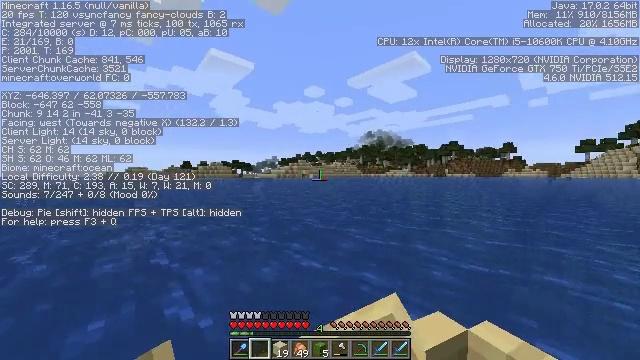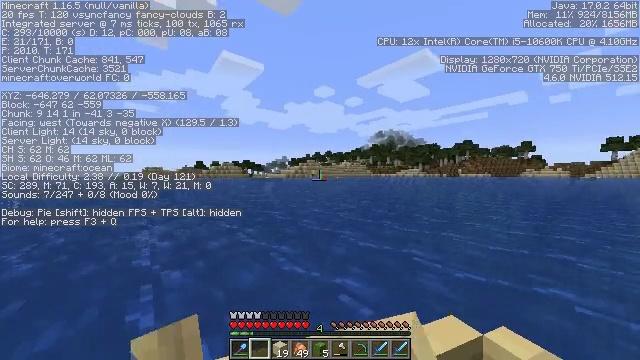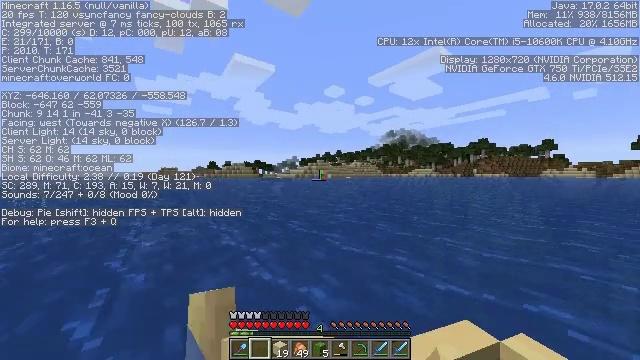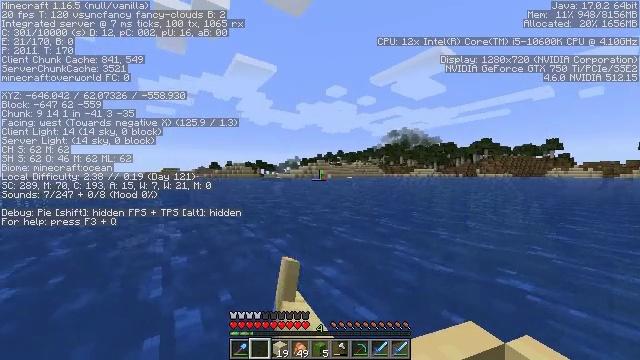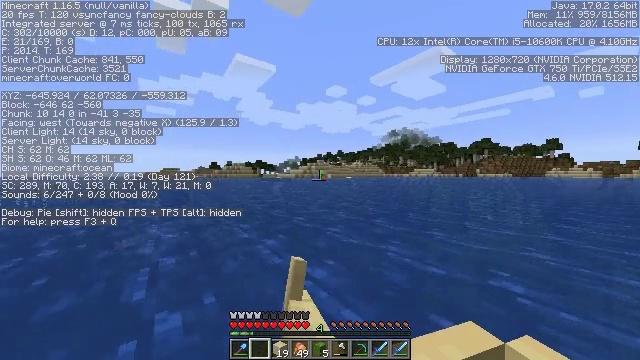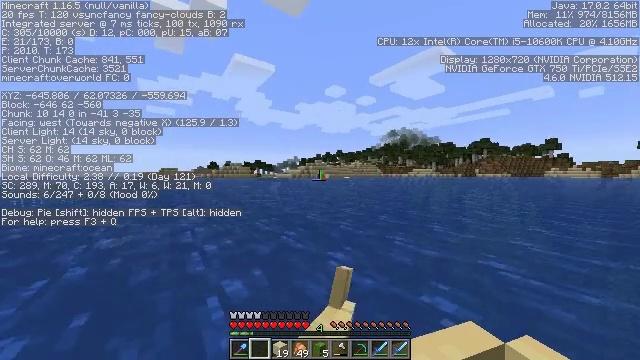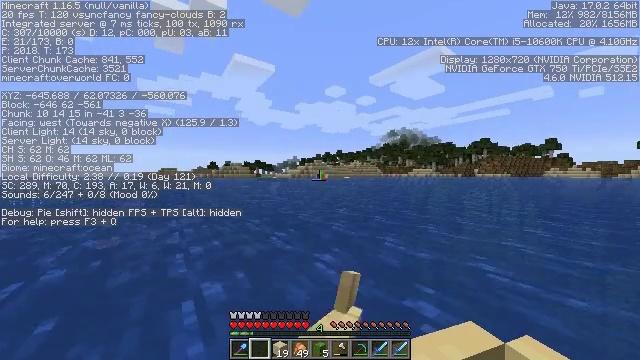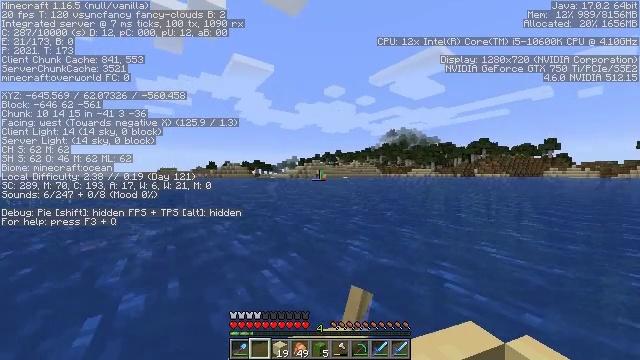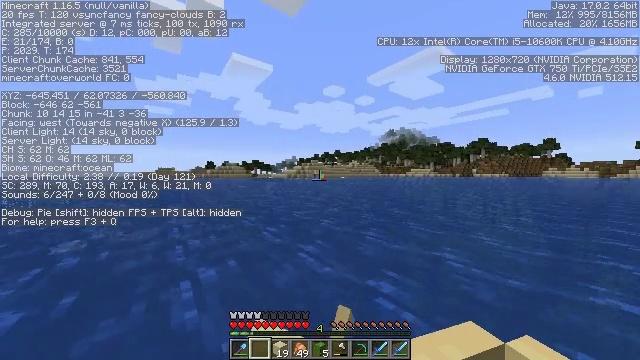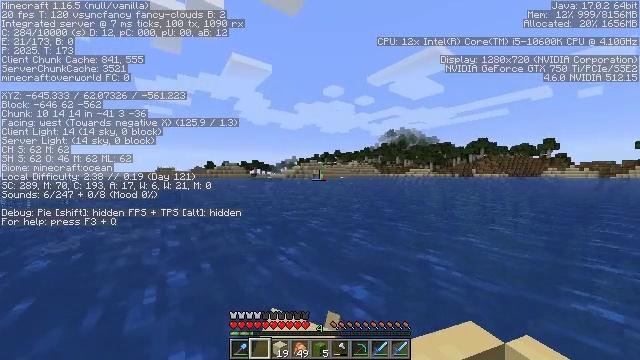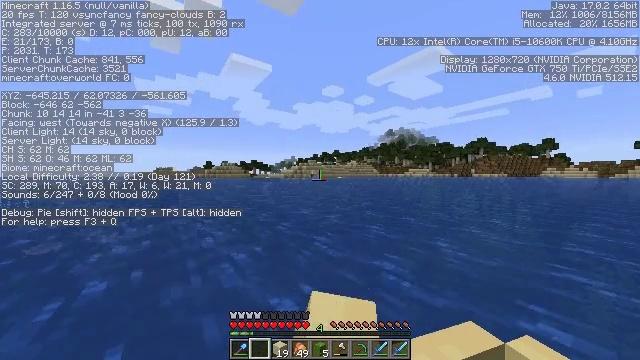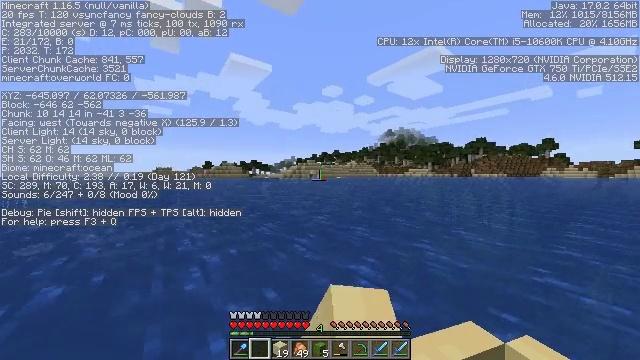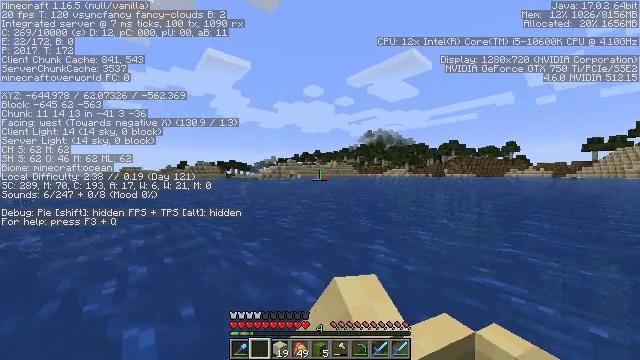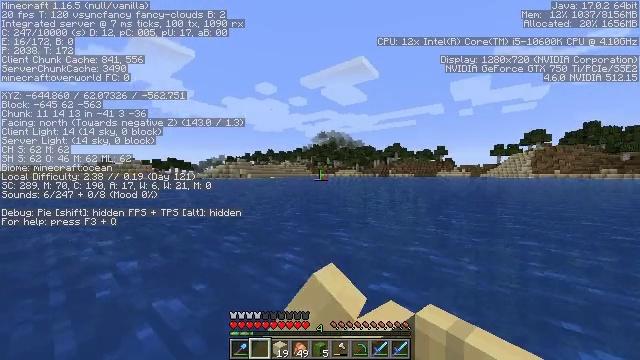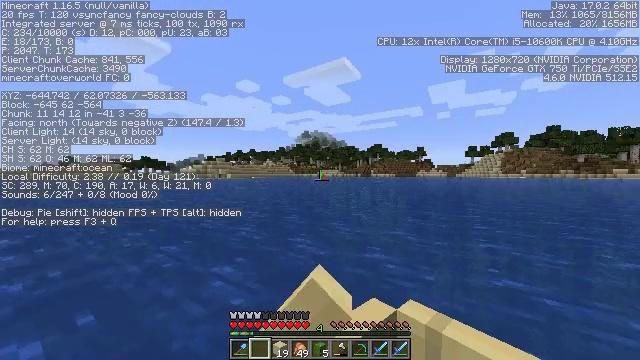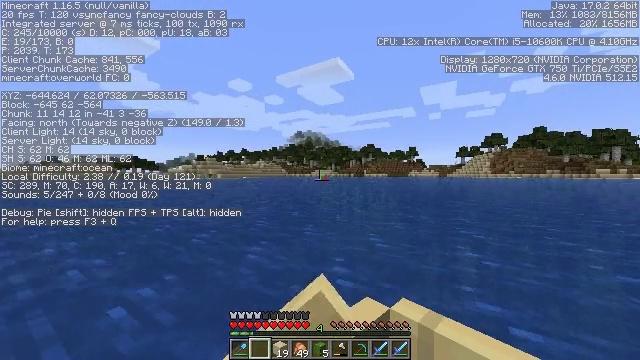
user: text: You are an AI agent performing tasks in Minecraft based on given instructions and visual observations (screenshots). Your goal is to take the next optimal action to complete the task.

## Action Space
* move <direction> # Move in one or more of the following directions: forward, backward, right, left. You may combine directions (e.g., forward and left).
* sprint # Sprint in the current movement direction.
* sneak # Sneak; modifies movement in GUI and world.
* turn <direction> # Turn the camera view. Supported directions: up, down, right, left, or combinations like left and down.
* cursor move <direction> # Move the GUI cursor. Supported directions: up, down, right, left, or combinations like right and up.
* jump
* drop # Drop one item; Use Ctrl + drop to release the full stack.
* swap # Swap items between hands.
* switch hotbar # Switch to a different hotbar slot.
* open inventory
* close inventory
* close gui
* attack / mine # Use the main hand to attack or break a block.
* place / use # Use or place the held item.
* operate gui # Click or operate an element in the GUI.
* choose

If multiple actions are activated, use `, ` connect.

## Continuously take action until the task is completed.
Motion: motion action
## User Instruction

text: Break the seagrass in the ocean.
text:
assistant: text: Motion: move forward, turn left
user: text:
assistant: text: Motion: move forward, turn left
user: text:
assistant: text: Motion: move forward
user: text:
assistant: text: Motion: move forward
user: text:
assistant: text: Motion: move forward
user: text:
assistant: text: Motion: move forward
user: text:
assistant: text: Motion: move forward
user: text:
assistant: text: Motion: move forward
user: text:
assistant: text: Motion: move forward
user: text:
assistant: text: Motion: move forward
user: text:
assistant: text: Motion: move forward
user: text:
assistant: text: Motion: move forward, turn right
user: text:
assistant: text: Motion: move forward, turn right
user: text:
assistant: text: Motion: move forward, turn right
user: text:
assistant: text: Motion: move forward, turn right
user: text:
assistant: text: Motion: move forward
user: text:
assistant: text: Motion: move forward
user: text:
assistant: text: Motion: move forward
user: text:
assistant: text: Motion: move forward
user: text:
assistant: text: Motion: move forward
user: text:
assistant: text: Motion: move forward
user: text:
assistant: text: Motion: move forward
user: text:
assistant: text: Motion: move forward
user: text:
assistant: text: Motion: move forward
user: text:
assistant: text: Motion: move forward, turn right
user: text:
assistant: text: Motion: move forward, turn right and down
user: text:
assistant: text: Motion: move forward, turn right
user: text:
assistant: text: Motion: move forward, turn right
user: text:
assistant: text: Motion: move forward, turn right
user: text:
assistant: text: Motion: move forward